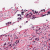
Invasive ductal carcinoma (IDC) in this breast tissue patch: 0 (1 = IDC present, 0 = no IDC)